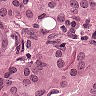
Metastatic tissue present: yes